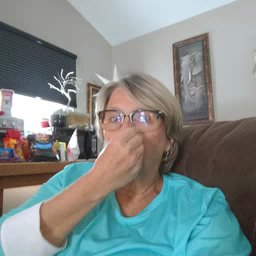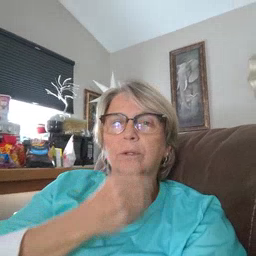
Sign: flower